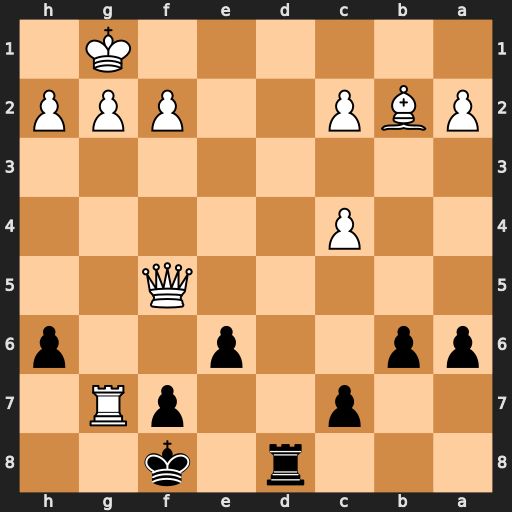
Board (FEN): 3r1k2/2p2pR1/pp2p2p/5Q2/2P5/8/PBP2PPP/6K1
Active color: b
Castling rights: -
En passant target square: -
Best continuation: Rd1#